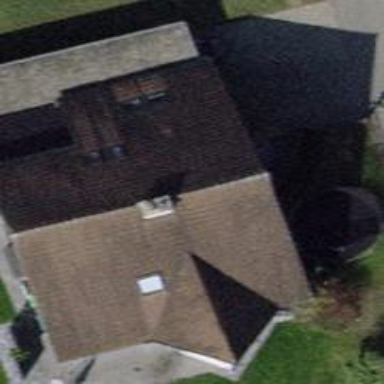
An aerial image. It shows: Simple and straightforward house.